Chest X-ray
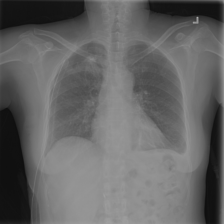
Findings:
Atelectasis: negative
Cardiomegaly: negative
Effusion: negative
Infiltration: negative
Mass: negative
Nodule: negative
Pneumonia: negative
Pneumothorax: positive
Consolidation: negative
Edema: negative
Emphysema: negative
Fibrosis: negative
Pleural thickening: negative
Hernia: negative